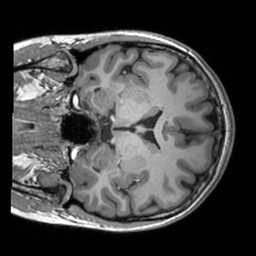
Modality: T1w
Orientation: coronal
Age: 22
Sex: female
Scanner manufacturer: siemens
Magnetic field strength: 3 T
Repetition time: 2.53 s
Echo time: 0.00298 s